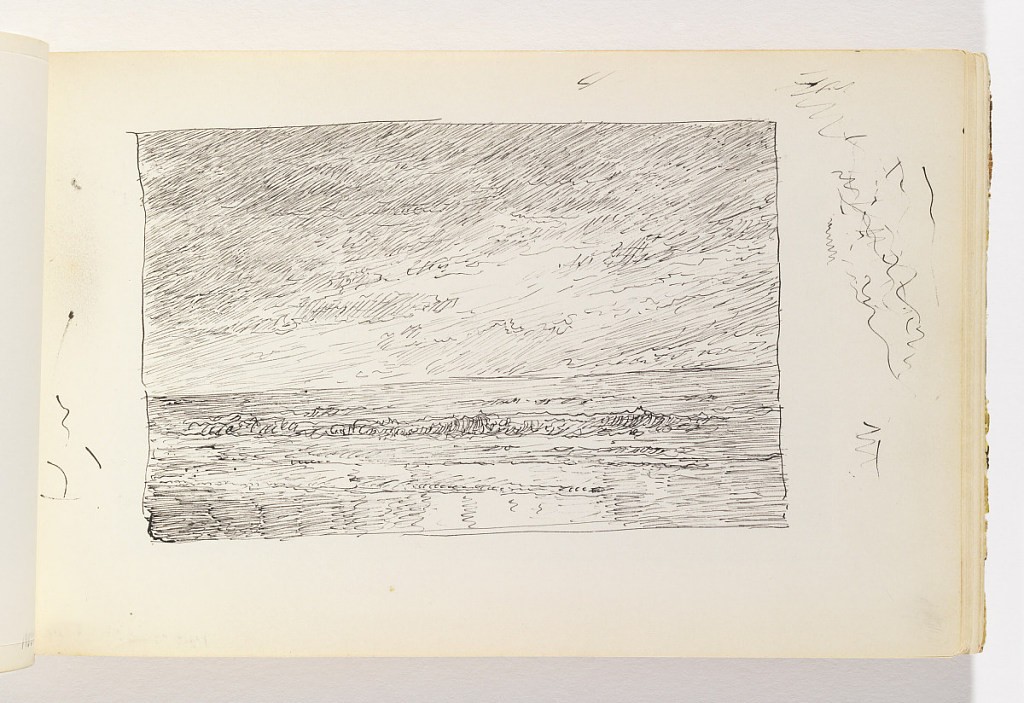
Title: Quick Sketch of Waves on Beach
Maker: William Trost Richards, American, 1833–1905
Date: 1890–1900
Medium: Pen and black ink on off-white wove paper
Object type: Sketchbook folio
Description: Calm ocean with waves coming onto beach.